Сегнетоэлектрические материалы проявляют так называемую , когда их поляризация $P$ отлична от нуля даже при отсутствии внешнего электрического поля. Попробуем исследовать этот эффект количественно. Для этого нужно понять, как внутренняя энергия на единицу объёма $E$ зависит от $P$. Самый простой вариант — разложить эту зависимость в ряд Тейлора в окрестности $P=0$. Из соображений симметрии слагаемые с $P$ в нечётной степени обнуляются, и мы получим:\[W=\frac{1}{2}\alpha (T-T_0) P^2+\frac{1}{4}\beta P^4+\frac{1}{6}\gamma P^6.\tag{1}\]Здесь $\alpha,\beta,\gamma > 0$, $T$ — температура сегнетоэлектрика, а $T_0$ — температура, при пересечении которой возникает/пропадает свойство спонтанной поляризации.
Запишите условия локального минимума энергии, задаваемой $(1)$. При каких значениях $T$ возможна спонтанная поляризация?
Найдите равновесные значения спонтанной поляризации $P_0$.
При стремлении $T\to T_0$ выражение, полученное в предыдущем пункте, заметно упрощается. Найдите выражение для $P_0$ в этом пределе. Ответ выразите через $\alpha$, $\beta$ и $\Delta T=T_0-T$.
Найдите выражение для диэлектрической восприимчивости $\chi$ спонтанно поляризованного сегнетоэлектрика.
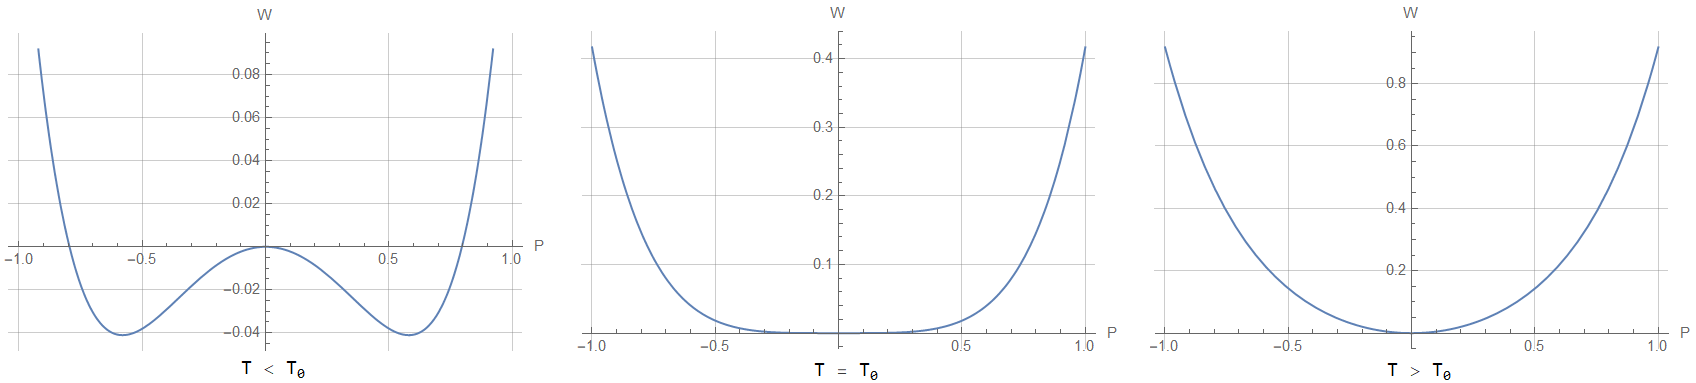
Запишите условия локального минимума энергии, задаваемой $(1)$. При каких значениях $T$ возможна спонтанная поляризация?
Решение: Условия локального минимума функции $f(x)$ — это:\[\begin{cases}f'(x)=0,\\f''(x) > 0.\end{cases}\]В рассматриваемом случае:\[\begin{cases}\dfrac{\partial E}{\partial P}=\alpha(T-T_0)P+\beta P^3+\gamma P^5,\\\dfrac{\partial^2 E}{\partial P^2}=\alpha(T-T_0)+3\beta P^2+5\gamma P^4,\end{cases}\]поэтому условие локального минимума преобразуется к виду: Для спонтанной поляризации необходимо, чтобы $P\ne0$. Это возможно только при $T < T_0$. Действительно:При $T\ge T_0$ потенциал имеет только один минимум при $P=0$. У первого уравнения есть только один корень, который при этом удовлетворяет второму уравнению.при $T < T_0$ потенциал имеет два локальных минимума. У первого уравнения есть три корня, один из которых ($P=0$) не удовлетворяет второму уравнению и соответствует локальному максимуму.
Ответ: \[\begin{cases}P\cdot\left[\alpha(T-T_0)+\beta P^2+\gamma P^4\right]=0\\\alpha(T-T_0)+3\beta P^2+5\gamma P^4 > 0\end{cases}\]  Для спонтанной поляризации необходимо, чтобы $P\ne0$. Это возможно только при $T < T_0$. Действительно:При $T\ge T_0$ потенциал имеет только один минимум при $P=0$. У первого уравнения есть только один корень, который при этом удовлетворяет второму уравнению.при $T < T_0$ потенциал имеет два локальных минимума. У первого уравнения есть три корня, один из которых ($P=0$) не удовлетворяет второму уравнению и соответствует локальному максимуму.
Ответ: Спонтанная поляризация возможна при $T < T_0$

Найдите равновесные значения спонтанной поляризации $P_0$.
Решение: Решаем уравнение:\[-\alpha(T_0-T)+\beta P^2+\gamma P^4=0.\]Это квадратное уравнение относительно $P^2$ имеет корни:\[P_0^2=\frac{1}{2\gamma}\left[-\beta\pm\sqrt{\beta^2+4\alpha\gamma(T_0-T)}\right].\]Поскольку $P^2 > 0$, необходимо выбрать знак $+$. Итого:
Ответ: \[P_0=\pm\sqrt{\frac{1}{2\gamma}\left[\sqrt{\beta^2+4\alpha\gamma(T_0-T)}-\beta\right]}\]

При стремлении $T\to T_0$ выражение, полученное в предыдущем пункте, заметно упрощается. Найдите выражение для $P_0$ в этом пределе. Ответ выразите через $\alpha$, $\beta$ и $\Delta T=T_0-T$.
Решение: При $T\to T_0$ выражение под корнем можно раскрыть в ряд Тейлора:\[\begin{aligned}P_0&=\pm\sqrt{\frac{1}{2\gamma}\left[\beta\sqrt{1+\frac{4\alpha\gamma(T_0-T)}{\beta^2}}-\beta\right]}=\\&=\pm\sqrt{\frac{\beta}{2}\left[1+\frac{2\alpha\gamma(T_0-T)}{\beta^2}+\ldots-1\right]}=\\&=\pm\sqrt{\frac{\alpha\Delta T}{\beta}}.\end{aligned}\]
Ответ: \[P_0=\pm\sqrt{\frac{\alpha\Delta T}{\beta}}\]

Найдите выражение для диэлектрической восприимчивости $\chi$ спонтанно поляризованного сегнетоэлектрика.
Решение: Поскольку в приближении предыдущего пункта $\gamma\ll \beta^2/\alpha$, можно сделать вывод, что на масштабах $P\sim\sqrt{\alpha/\beta}$ последним слагаемым в выражении $(1)$ для энергии можно пренебречь. Тогда в присутствии поля:\[W=-EP-\frac{1}{2}\alpha(T_0-T)P^2+\frac{1}{4}\beta P^4\implies\\\implies \frac{\partial W}{\partial P}=-E-\alpha\Delta T\cdot P+\beta P^3.\]Чтобы найти $\chi$, подставим $P=\sqrt{\dfrac{\alpha\Delta T}{\beta}}+\chi E$ в уравнение $\dfrac{\partial W}{\partial P}=0$ и раскроем до первого порядка малости по $E$:\[\begin{aligned}0&=-E-\alpha\Delta T\left(\sqrt{\dfrac{\alpha\Delta T}{\beta}}+\chi E\right)+\beta \left(\sqrt{\dfrac{\alpha\Delta T}{\beta}}+\chi E\right)^3=\\&=-E-\alpha\Delta T\left(\sqrt{\dfrac{\alpha\Delta T}{\beta}}+\chi E\right)+ {\alpha\Delta T}\left(\sqrt{\dfrac{\alpha\Delta T}{\beta}}+3\chi E\right)=\\&=-E+2\alpha \Delta T\chi E\implies \chi=\frac{1}{2\alpha\Delta T}.\end{aligned}\]
Ответ: \[\chi=\frac{1}{2\alpha\Delta T}\]
Темы:
T